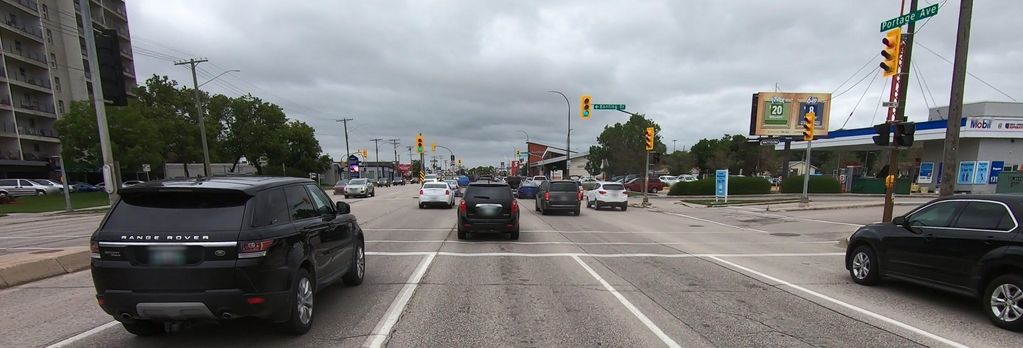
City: winnipeg